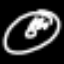
Label: donut